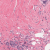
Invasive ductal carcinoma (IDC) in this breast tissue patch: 1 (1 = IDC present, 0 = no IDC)